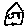
Label: house